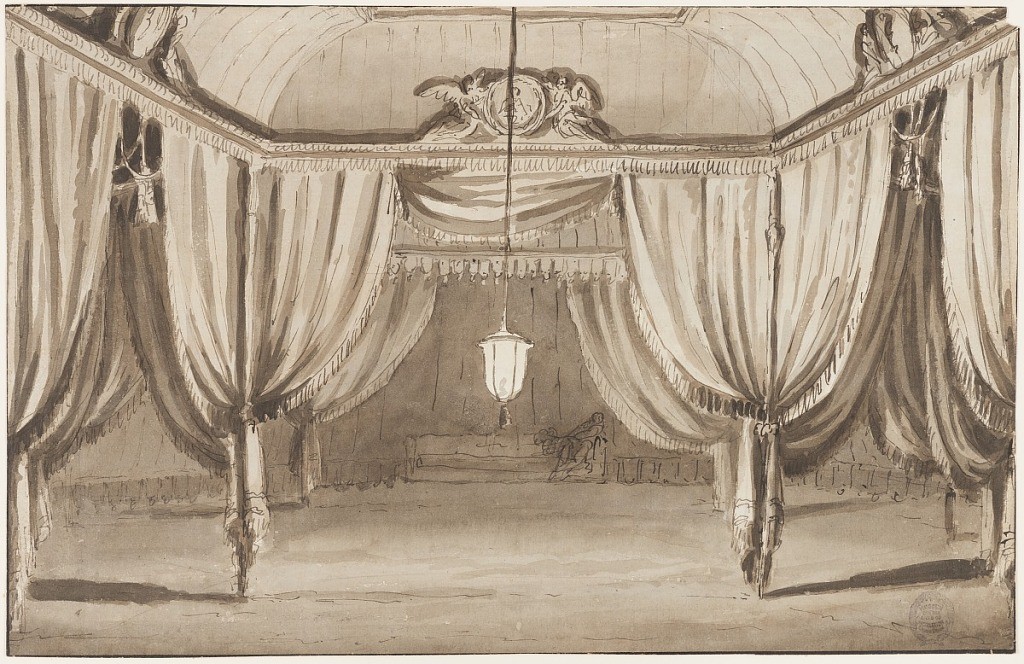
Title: Stage Design: the Interior of a Tent
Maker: Giuseppe Barberi, Italian, 1746–1809
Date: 1790–1800
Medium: Pen and brown ink, brush and gray wash, graphite, on off-white laid paper
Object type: Drawing
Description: The tent is partitioned into three sections by posts. The front section is lit by a lantern suspended from the ceiling. Inside this section, there is a circular medallion supported by two winged figures, just below the ceiling. In the background, behind the tent, a woman sits in the corner of the sofa, against the rear wall.